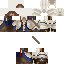
A female human skin with medium skin, wearing brown long hair dressed in a blue hoodie and brown pants, featuring a closed mouth.